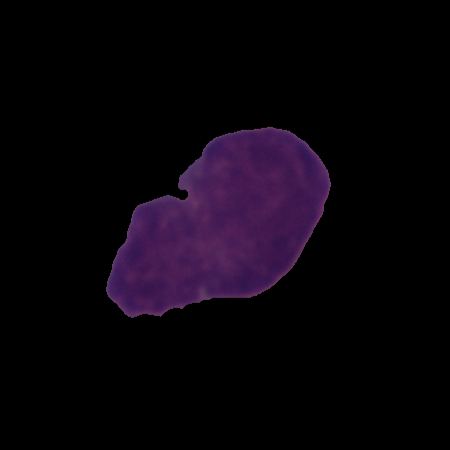
Label: cancer